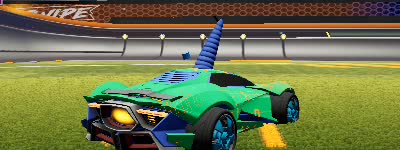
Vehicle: werewolf